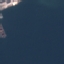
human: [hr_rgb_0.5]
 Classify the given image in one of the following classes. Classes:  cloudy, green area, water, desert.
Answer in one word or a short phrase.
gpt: water